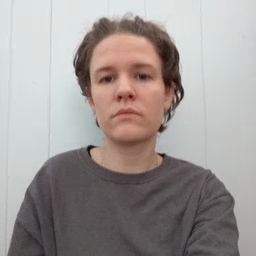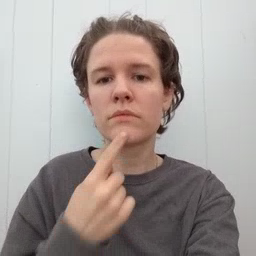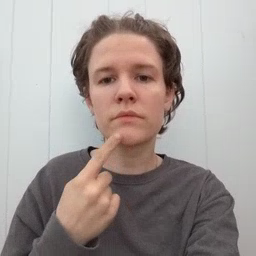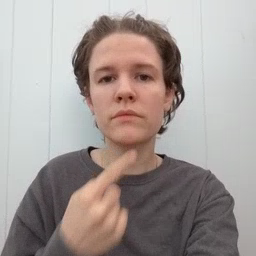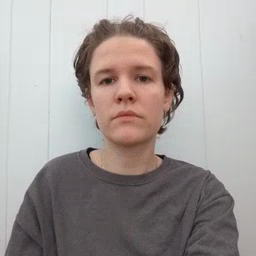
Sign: chin